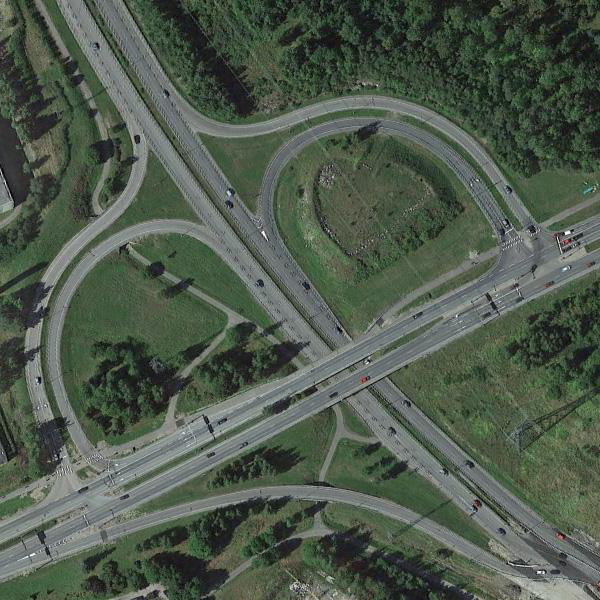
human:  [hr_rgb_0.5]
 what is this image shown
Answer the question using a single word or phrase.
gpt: viaduct